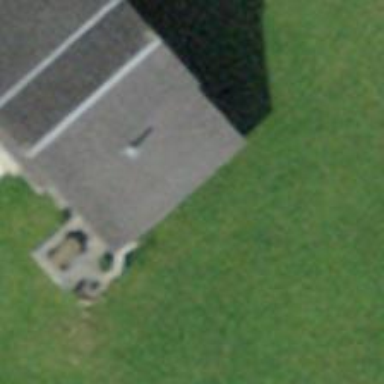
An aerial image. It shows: Rural barn.